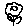
Label: flower